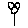
Label: flower